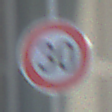
Verkehrszeichen: Geschwindigkeit30
Umgebung: Outdoor, Urban
Tageszeit: MorningAfternoon
Wetter: Clear
Licht: Natural
Jahreszeit: NotSpecified
Kontrast: HighContrast